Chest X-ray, PA view. Patient: 12 years old, sex M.
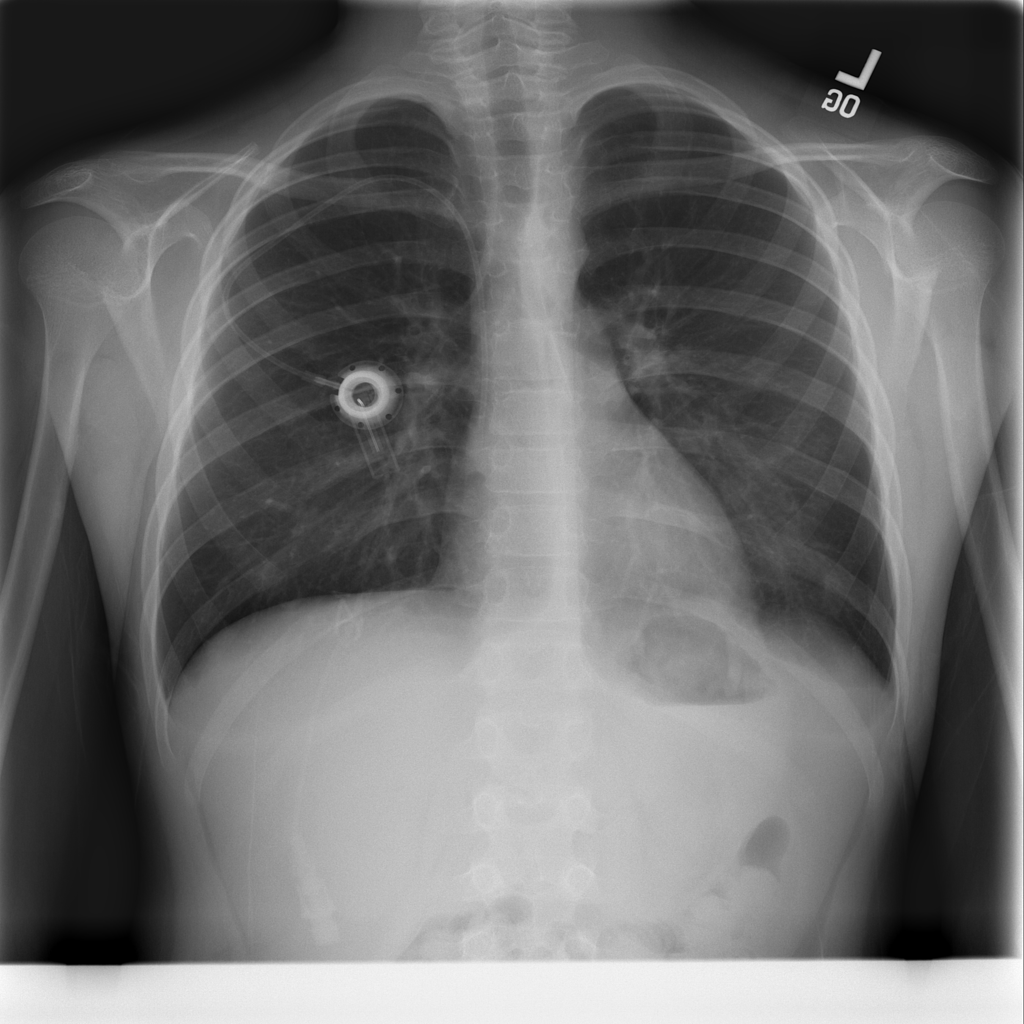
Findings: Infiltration